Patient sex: M
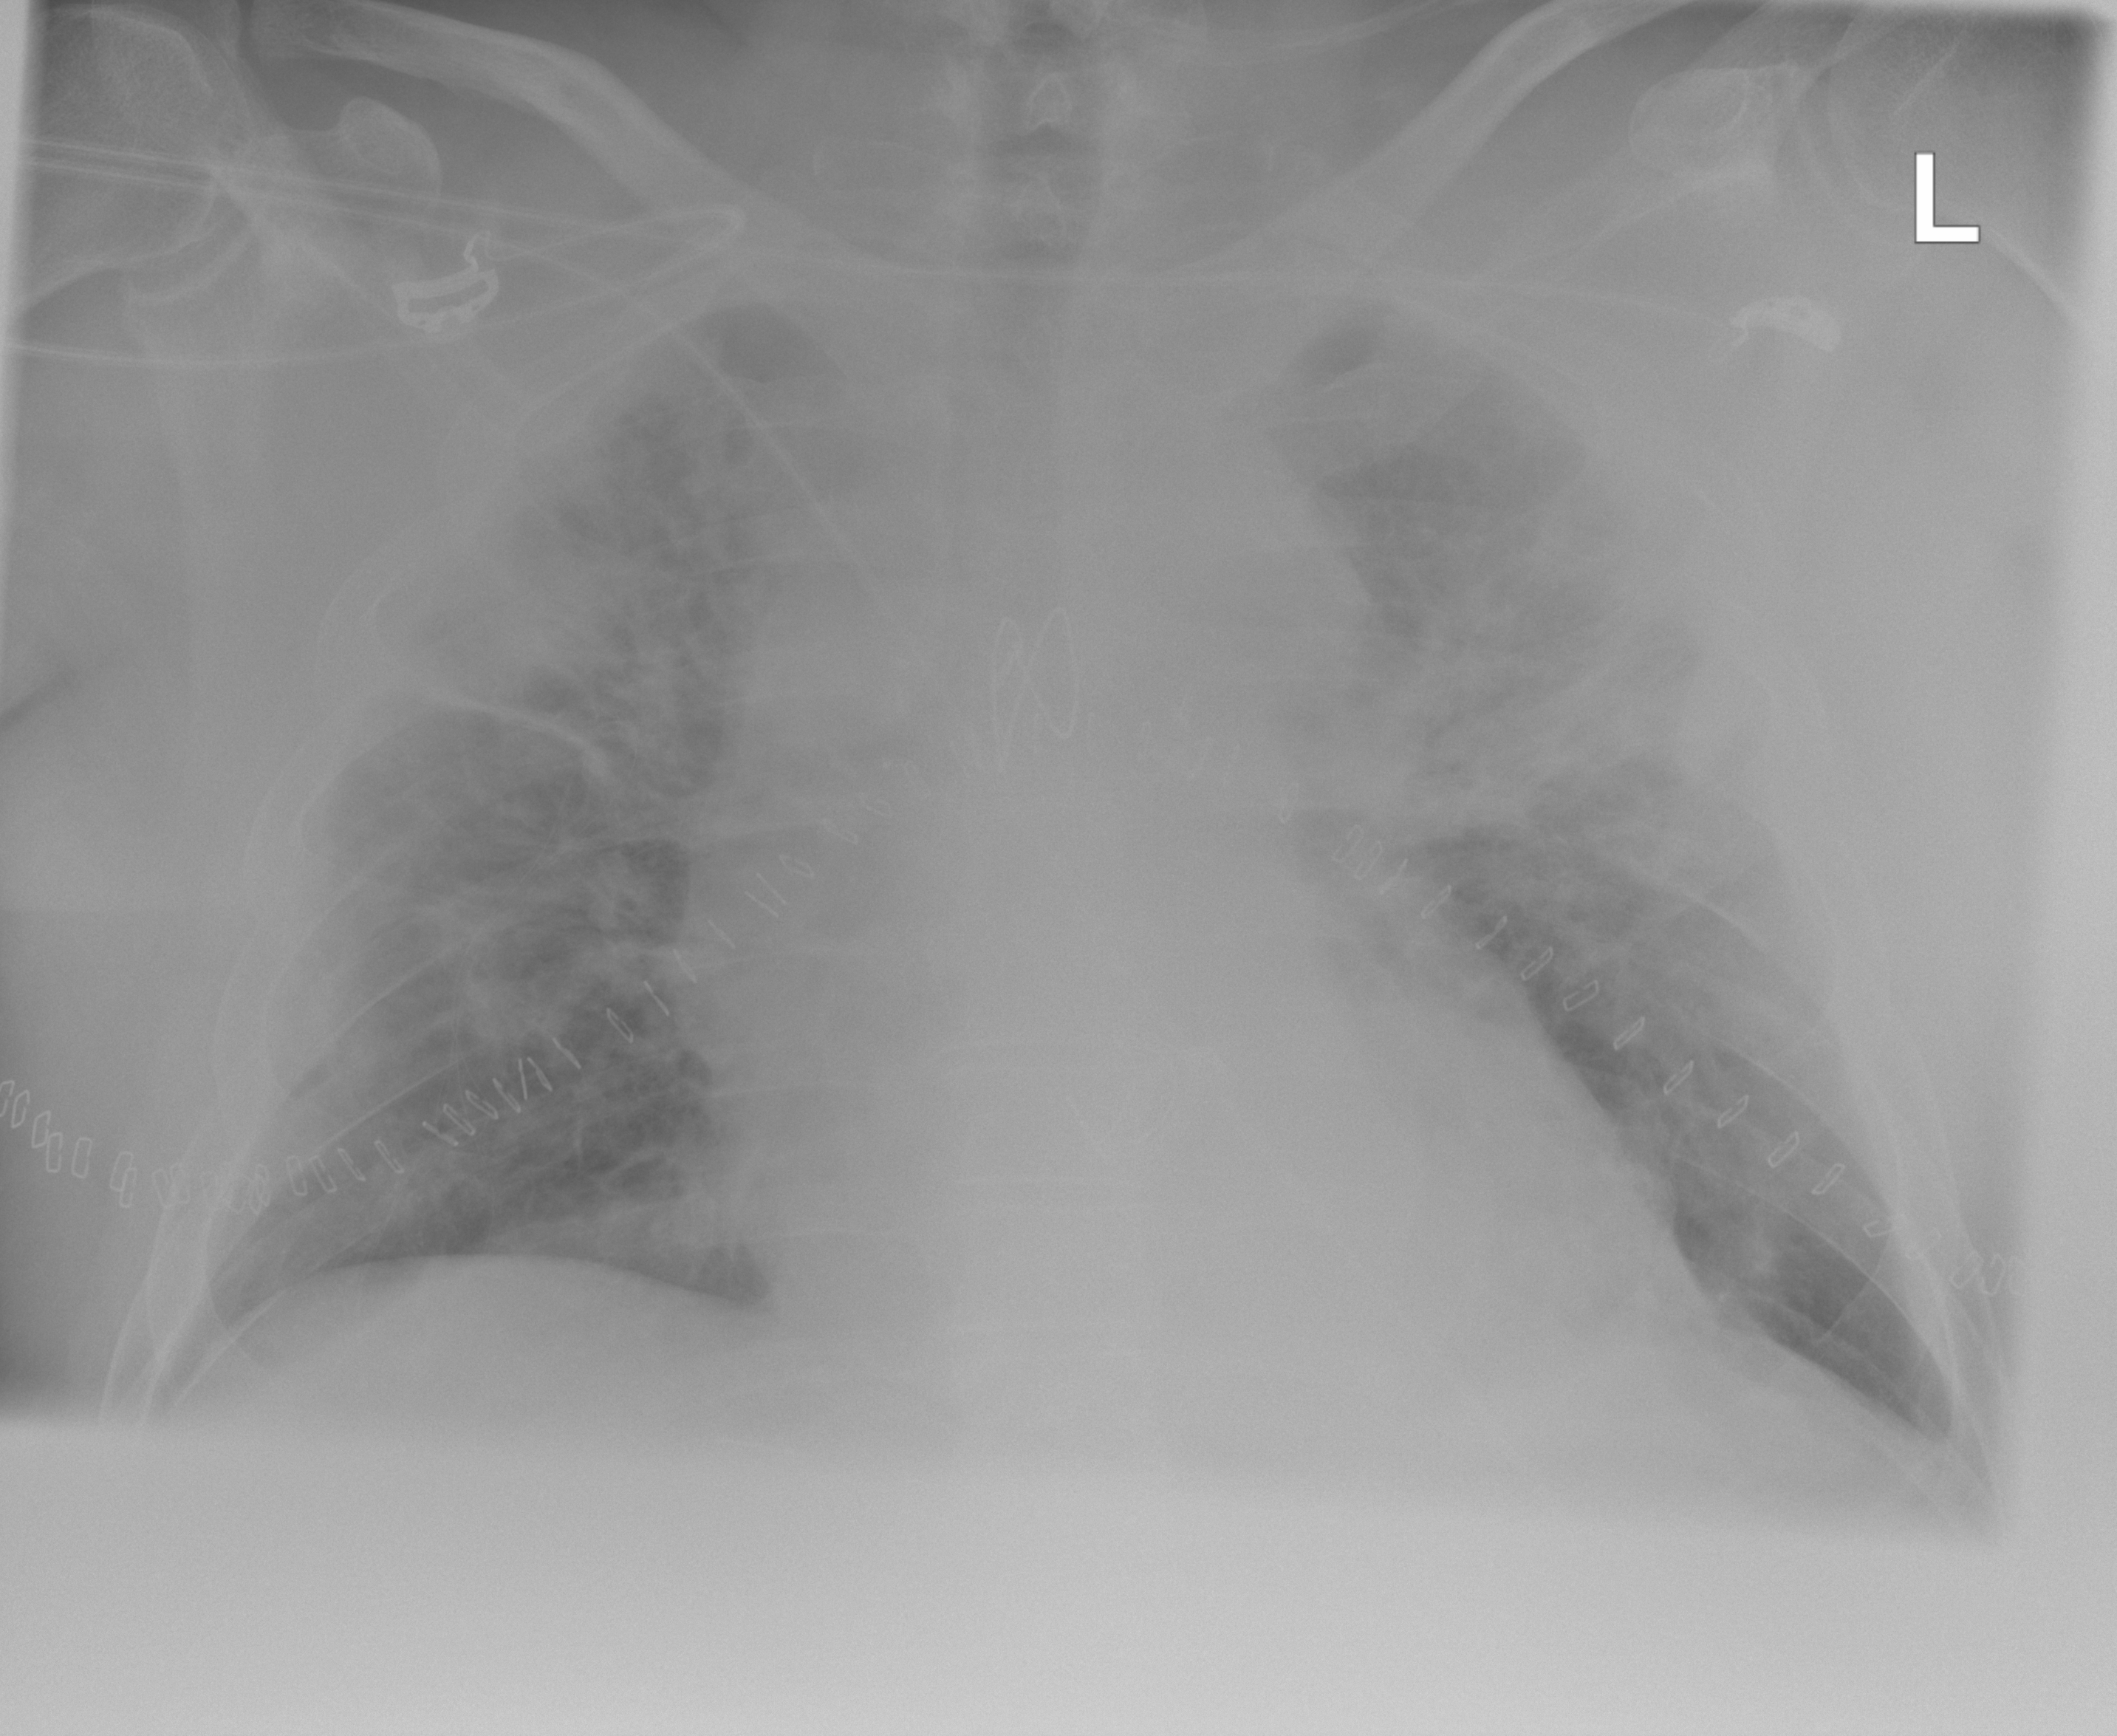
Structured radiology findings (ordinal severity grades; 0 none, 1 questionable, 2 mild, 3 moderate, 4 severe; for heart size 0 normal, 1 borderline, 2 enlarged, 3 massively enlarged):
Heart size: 2
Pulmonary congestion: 2
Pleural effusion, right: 0
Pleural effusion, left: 0
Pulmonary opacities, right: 3
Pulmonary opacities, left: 3
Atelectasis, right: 2
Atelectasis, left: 1